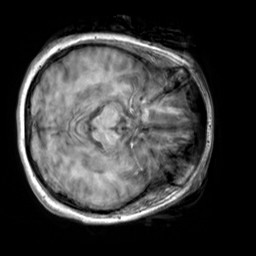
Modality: T1w
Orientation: axial
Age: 22
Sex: female
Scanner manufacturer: siemens
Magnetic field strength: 3 T
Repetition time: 2.3 s
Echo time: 0.00303 s